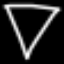
Label: diamond